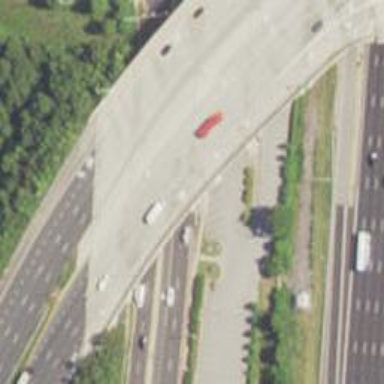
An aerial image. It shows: Primary highway bridge that is also expressway.